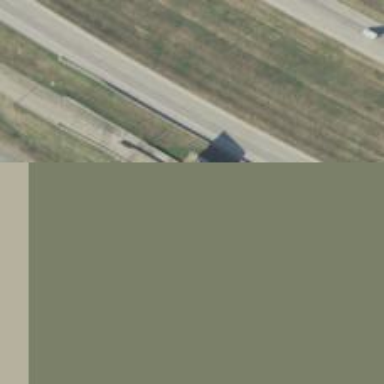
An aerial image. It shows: Toll gantry on the road.